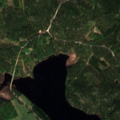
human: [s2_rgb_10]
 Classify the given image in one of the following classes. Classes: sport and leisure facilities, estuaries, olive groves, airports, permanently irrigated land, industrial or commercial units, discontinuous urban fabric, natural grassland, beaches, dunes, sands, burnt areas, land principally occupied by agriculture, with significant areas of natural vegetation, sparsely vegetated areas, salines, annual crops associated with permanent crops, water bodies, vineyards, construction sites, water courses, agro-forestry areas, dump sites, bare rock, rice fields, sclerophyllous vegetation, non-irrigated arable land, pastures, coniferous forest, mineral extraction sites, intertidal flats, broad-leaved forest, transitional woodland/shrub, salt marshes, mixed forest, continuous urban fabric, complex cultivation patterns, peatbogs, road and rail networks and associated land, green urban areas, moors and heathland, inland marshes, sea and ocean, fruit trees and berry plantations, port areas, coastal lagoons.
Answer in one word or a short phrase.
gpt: coniferous forest, mixed forest, water bodies